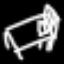
Label: bed